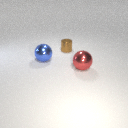
small brown metal cylinder to the left of large red metal sphere